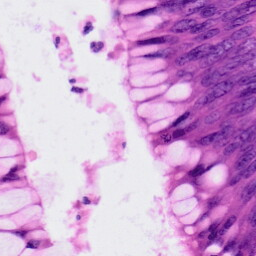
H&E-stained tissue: Colon